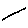
Label: line